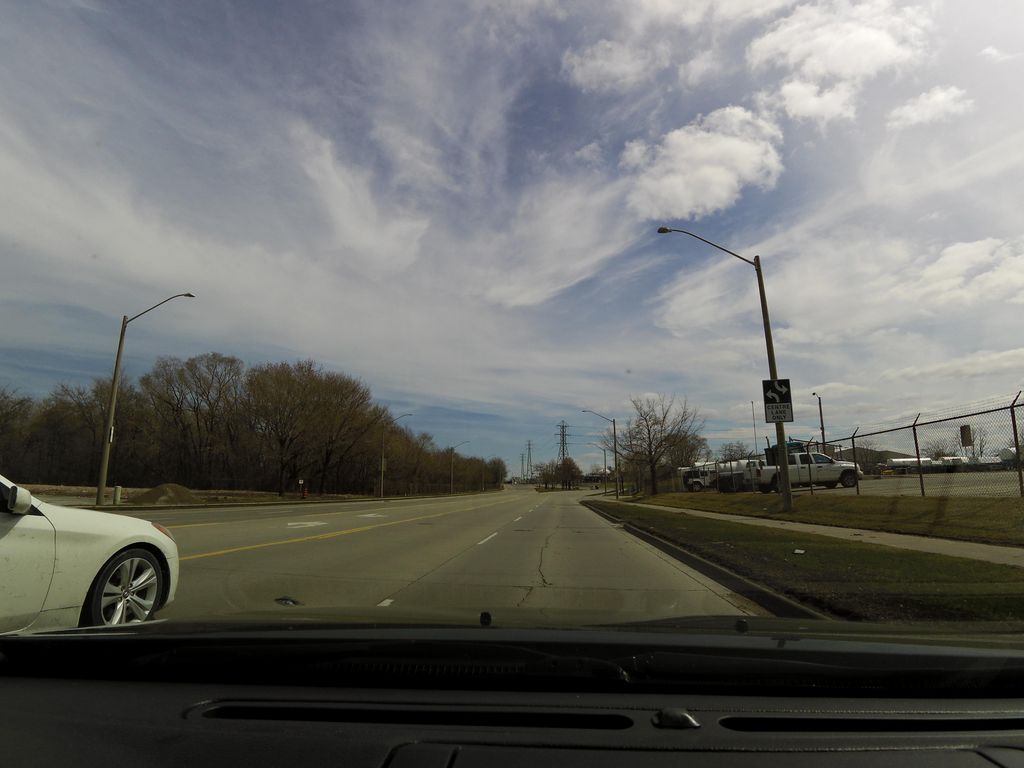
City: hamilton